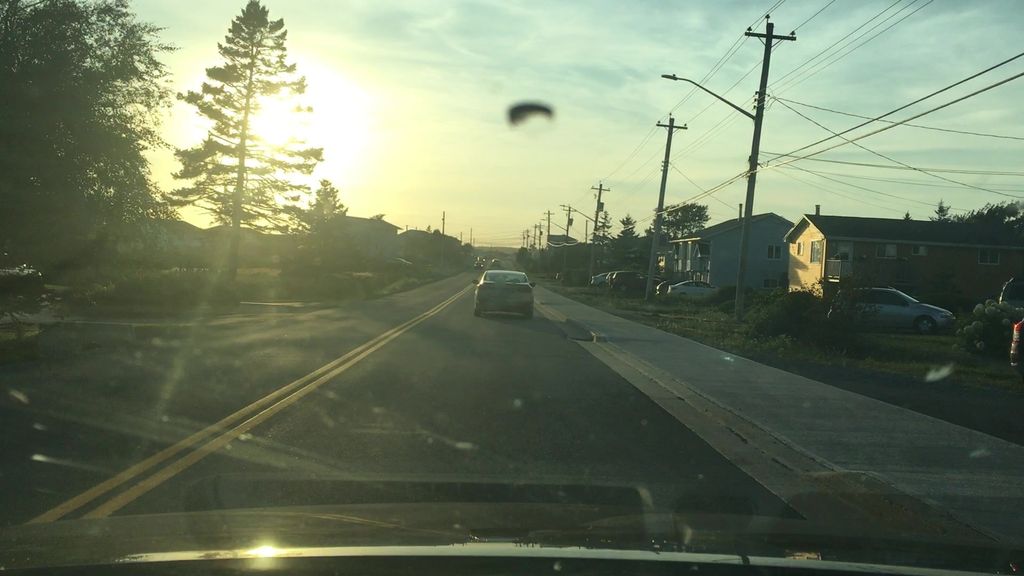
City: halifax